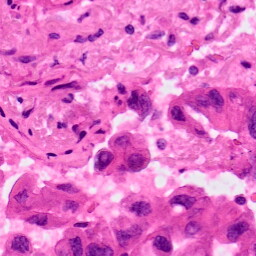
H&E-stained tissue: Lung